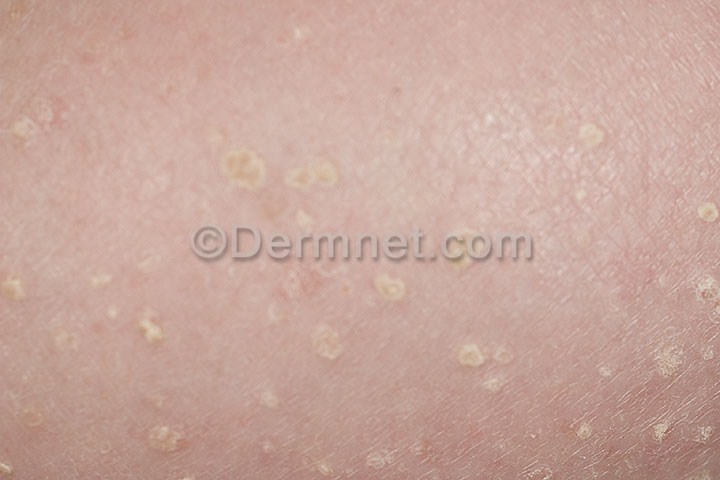
Disease: Warts Molluscum and other Viral Infections